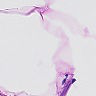
Metastatic tissue present: no